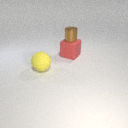
large yellow rubber sphere to the left of large red rubber cube